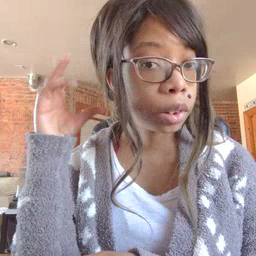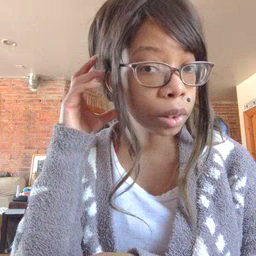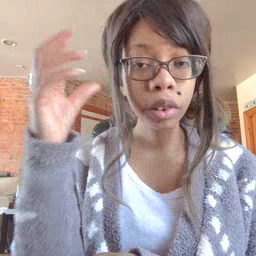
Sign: radio